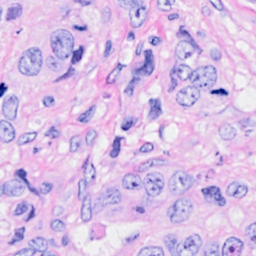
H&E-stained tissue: Breast